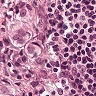
Metastatic tissue present: yes